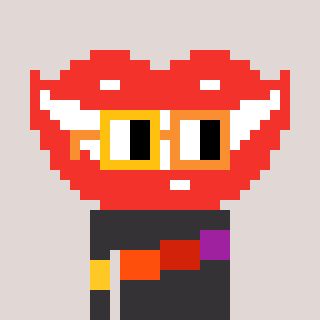
a pixel art character with square yellow and orange glasses, a smile-shaped head and a grayscale-colored body on a warm background